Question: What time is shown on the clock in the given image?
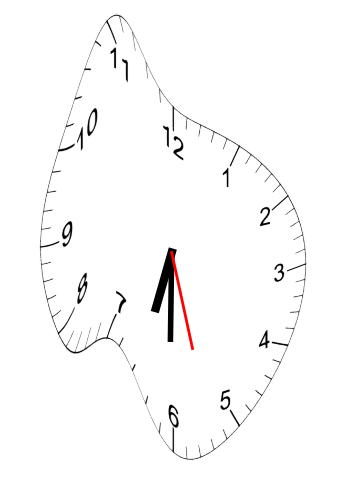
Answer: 06:30:27